Field crop: maize
Growth stage: 2
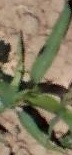
Species: maize